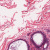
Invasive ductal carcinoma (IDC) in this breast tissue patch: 0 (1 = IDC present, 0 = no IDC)